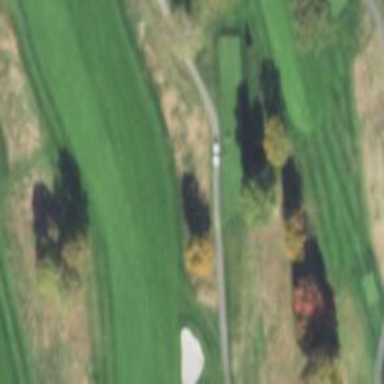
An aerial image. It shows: Path for both road and golf.